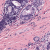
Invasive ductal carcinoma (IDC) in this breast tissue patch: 0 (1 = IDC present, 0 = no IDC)